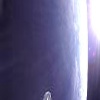
Label: sunburn